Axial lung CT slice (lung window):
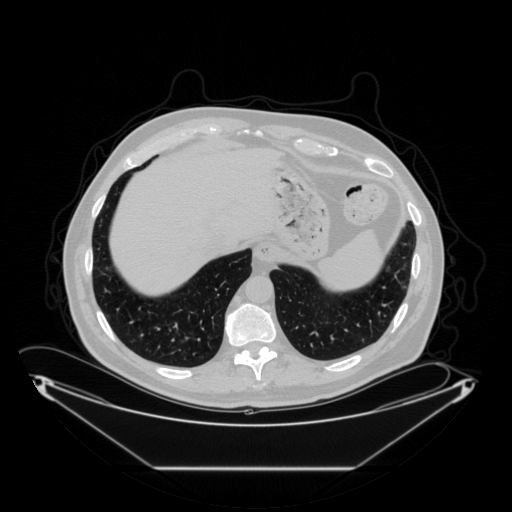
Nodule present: no